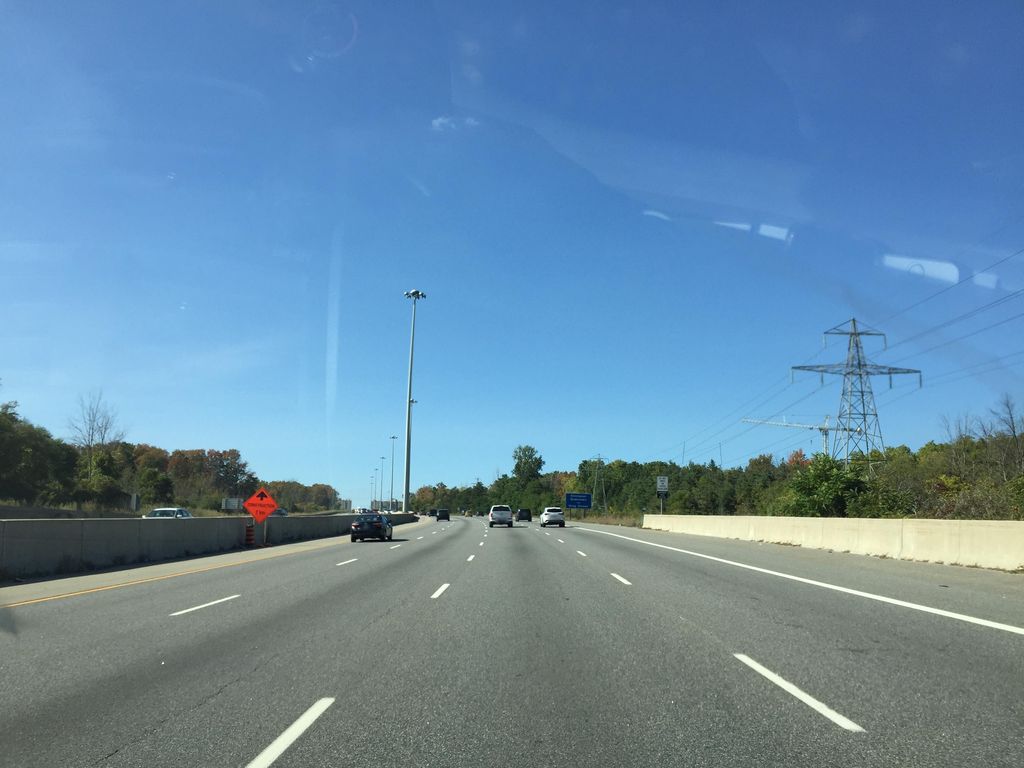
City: kitchener-waterloo